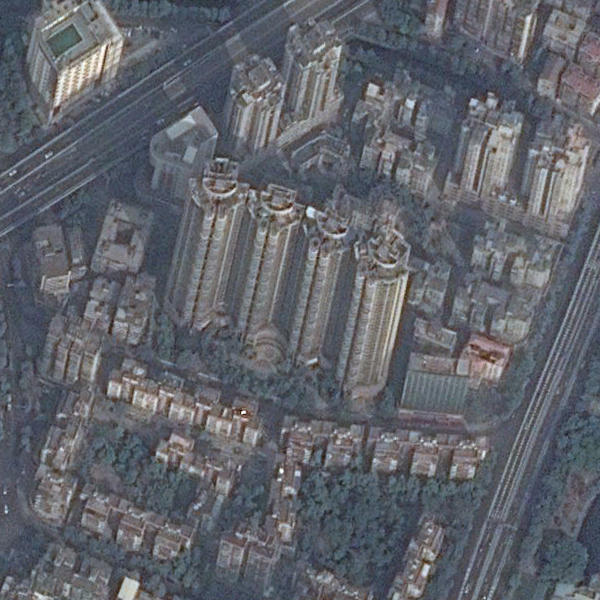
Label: Commercial